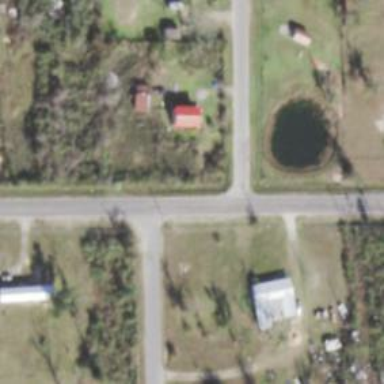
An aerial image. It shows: Road with stop sign.